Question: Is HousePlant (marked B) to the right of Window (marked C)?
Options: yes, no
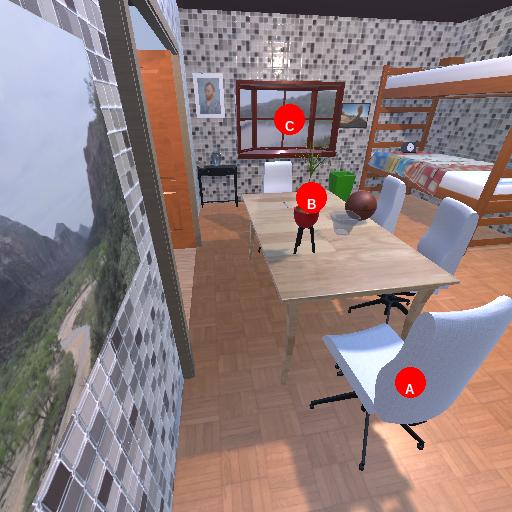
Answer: yes